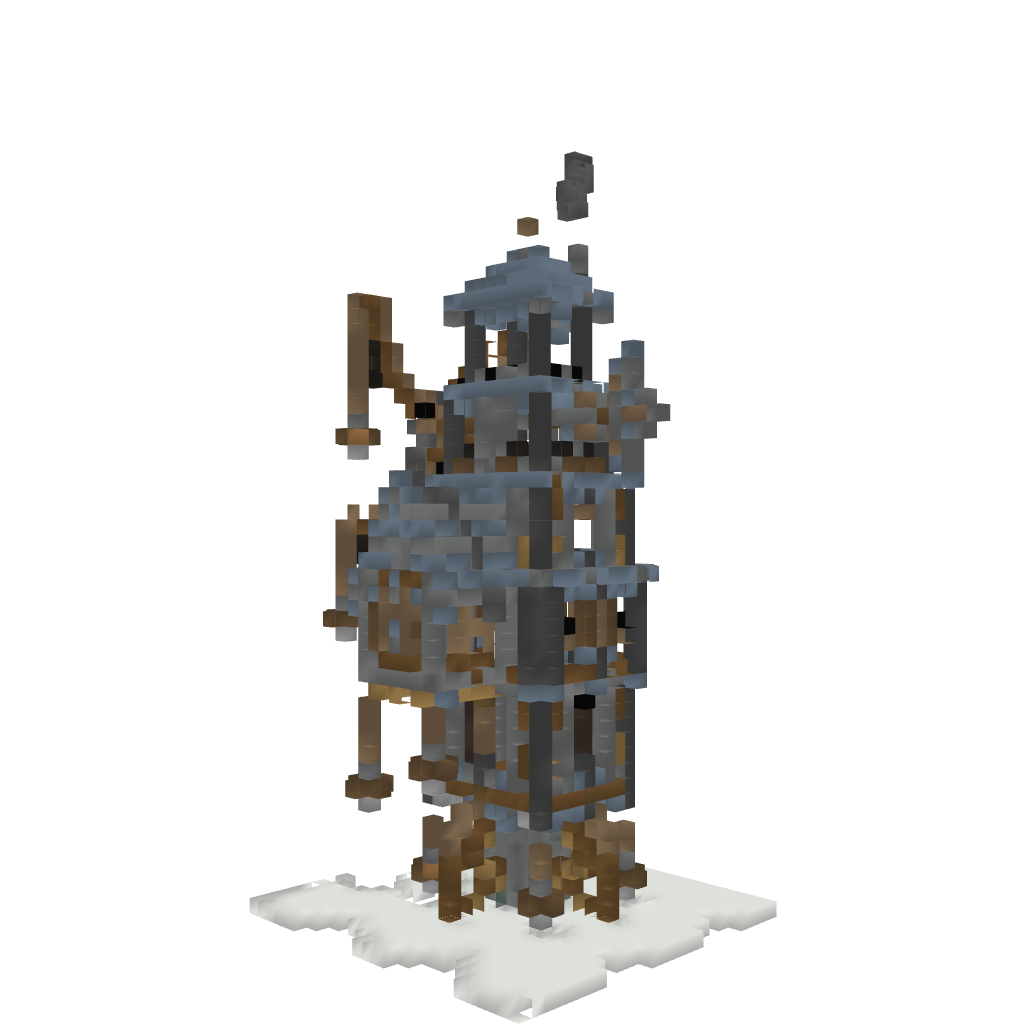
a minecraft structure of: STEAMPUNK Windmill